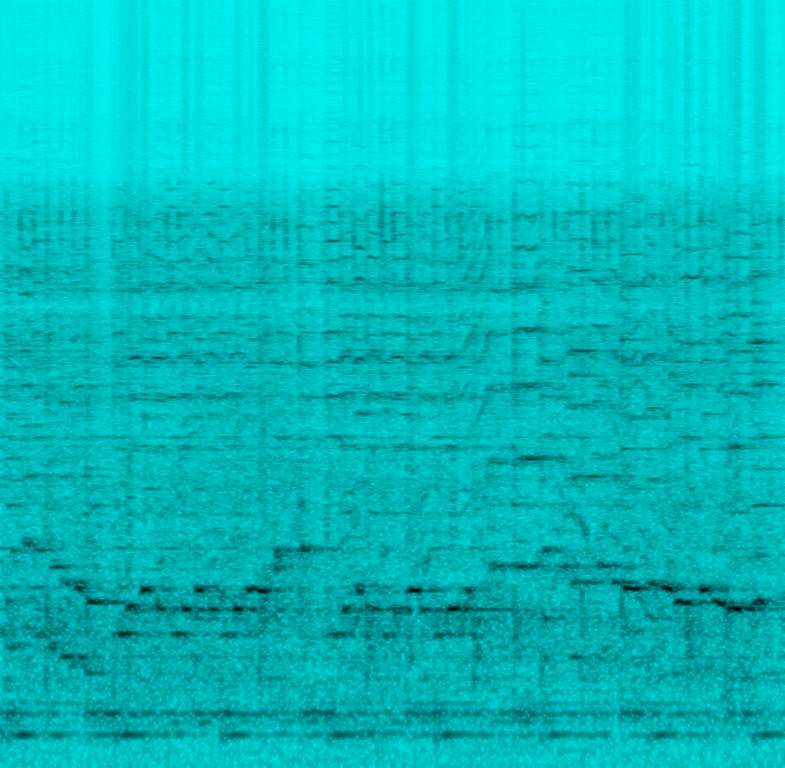
The low quality recording features a live performance of a traditional song and it contains wooden percussion, violin melody and flute melody. It sounds soulful, passionate and the recording is noisy and in mono.